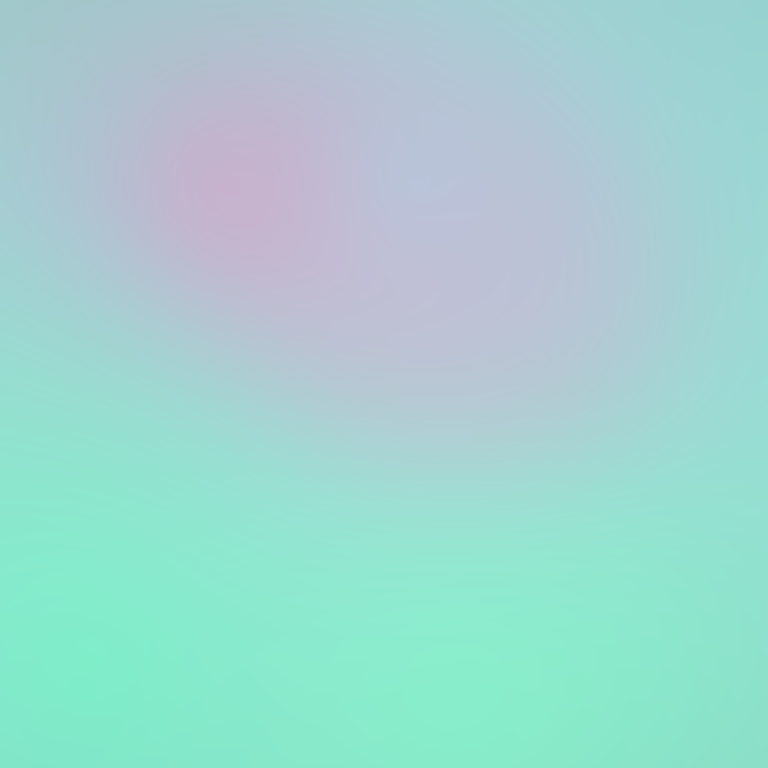
Abstract light effect, smooth gradient from soft teal to pale lavender, serene atmosphere, diffuse glow, no room, no furniture, no objects.